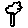
Label: tree